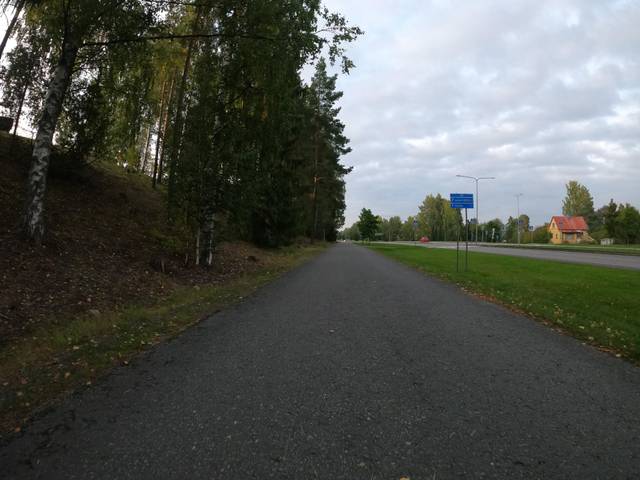
Region: Finland
Coordinates: 62.223, 25.719